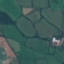
Land use / land cover: Pasture